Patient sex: F
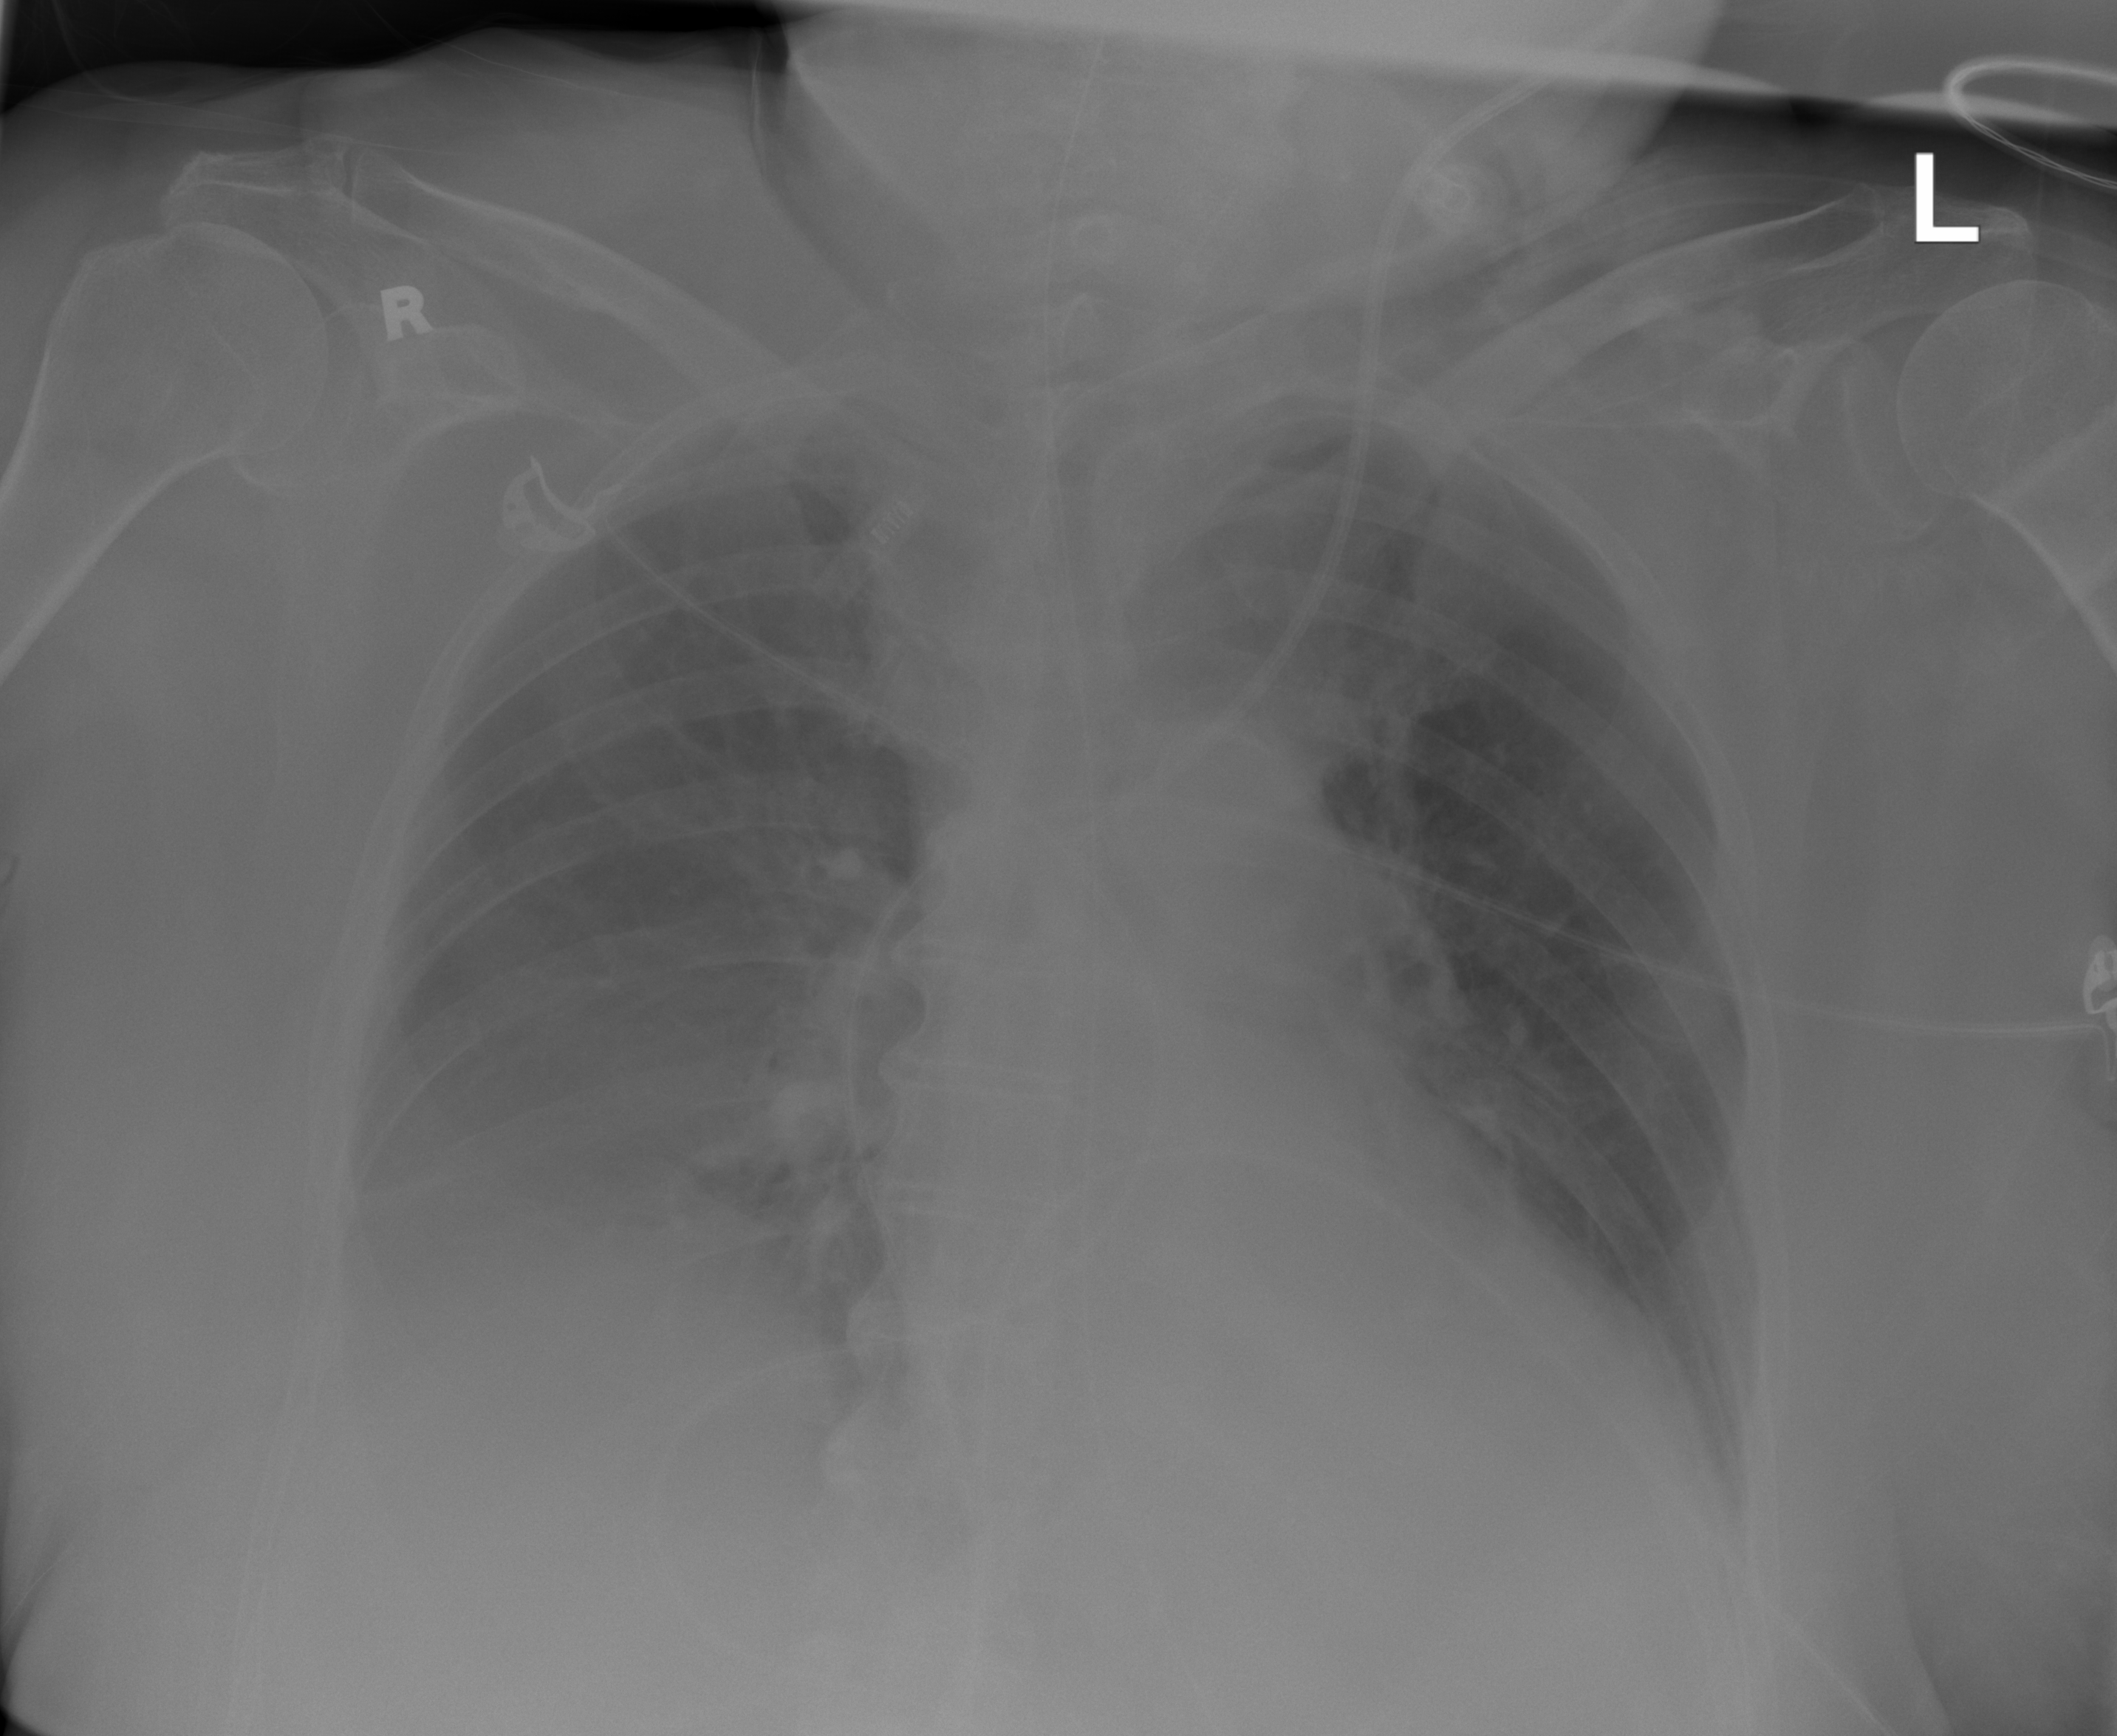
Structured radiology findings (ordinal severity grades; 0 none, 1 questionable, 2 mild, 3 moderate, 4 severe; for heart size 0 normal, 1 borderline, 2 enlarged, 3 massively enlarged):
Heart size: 2
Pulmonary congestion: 0
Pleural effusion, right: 3
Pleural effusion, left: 0
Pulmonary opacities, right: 0
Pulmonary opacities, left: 0
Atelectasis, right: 2
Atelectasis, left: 2